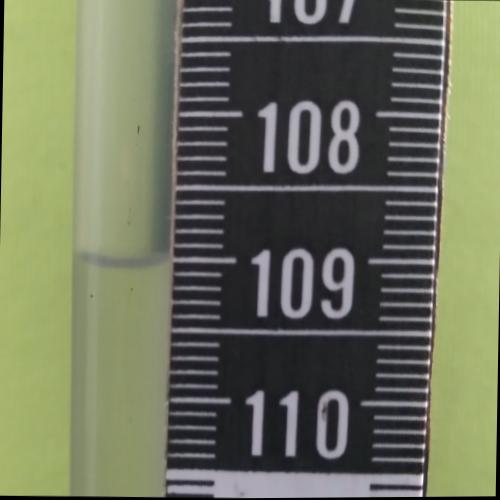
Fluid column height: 109.0 cm